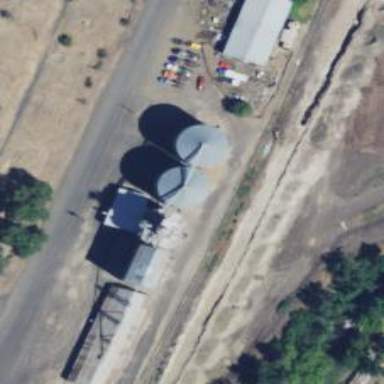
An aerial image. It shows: Silo.